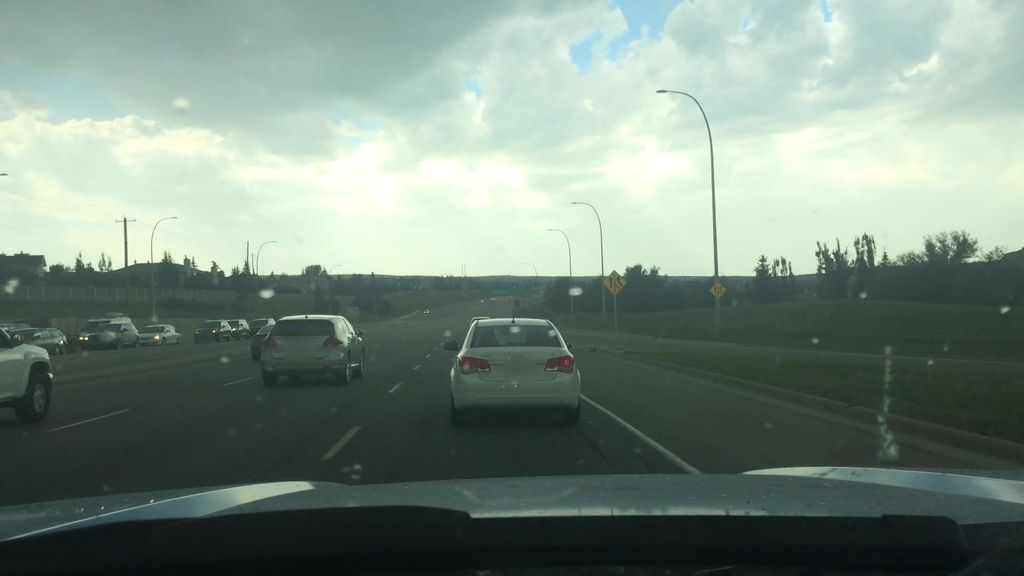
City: calgary